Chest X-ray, PA view. Patient: 33 years old, sex F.
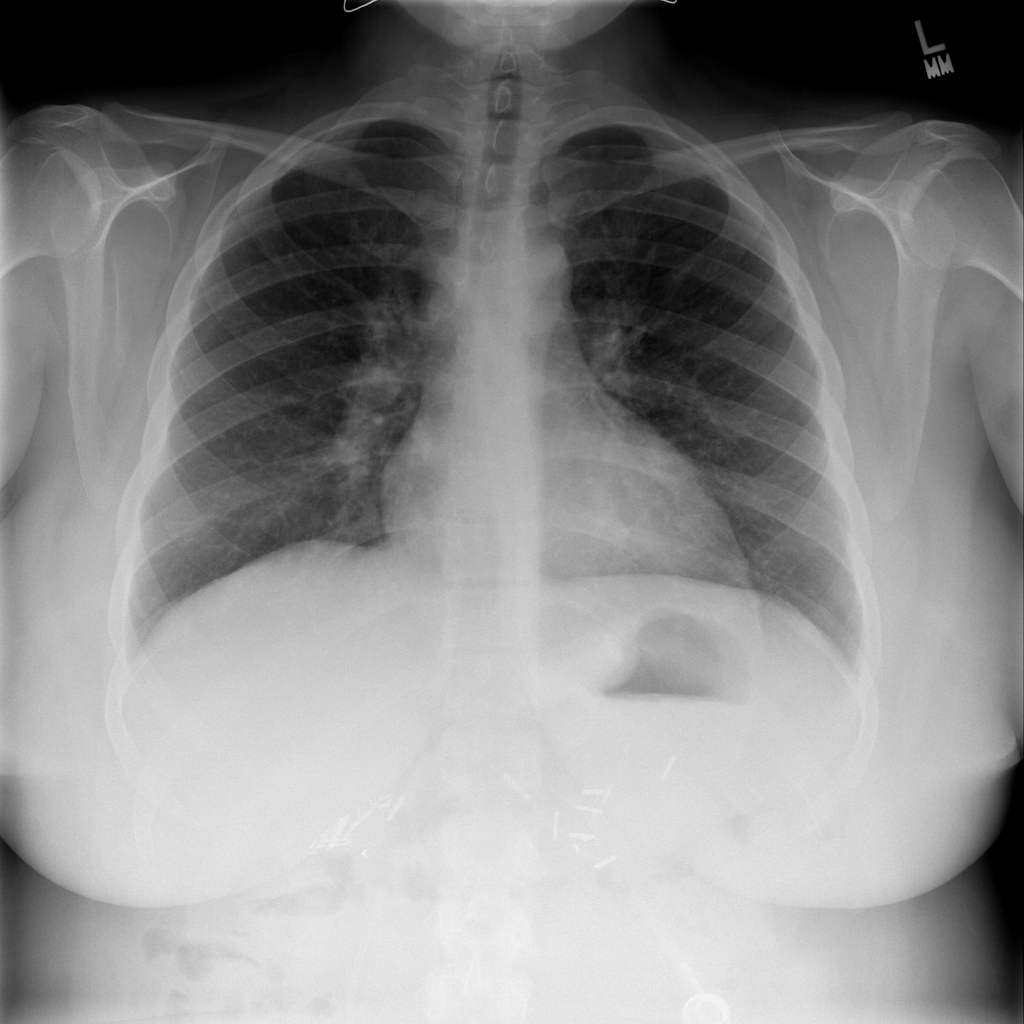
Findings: No Finding